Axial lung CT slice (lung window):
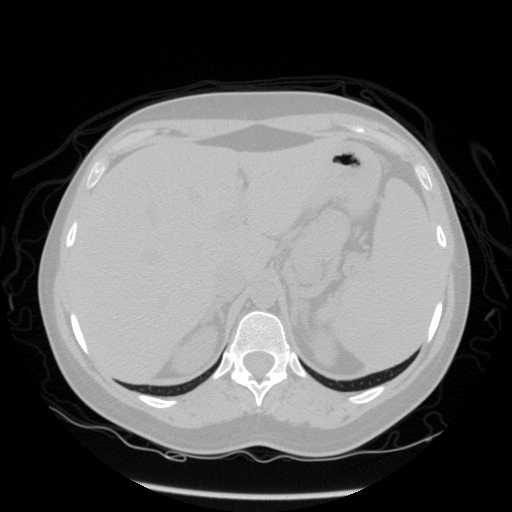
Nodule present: no